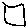
Label: square